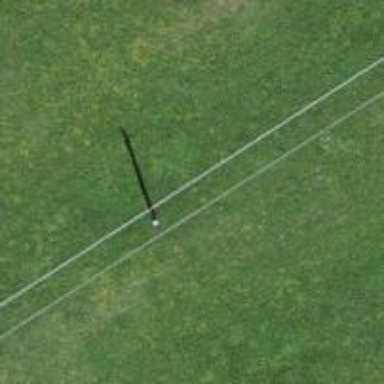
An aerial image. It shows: Power pole.